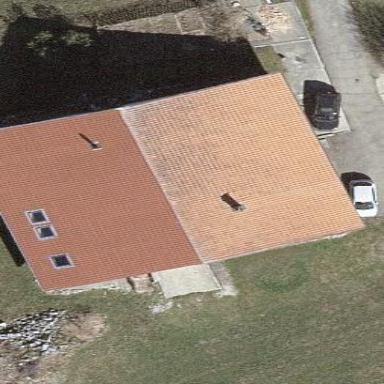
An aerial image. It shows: Detached building with gabled roof.